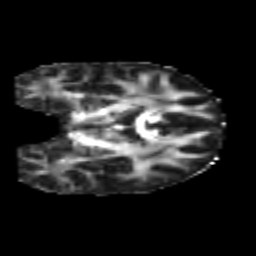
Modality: FA
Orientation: coronal
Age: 23
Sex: male
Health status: healthy